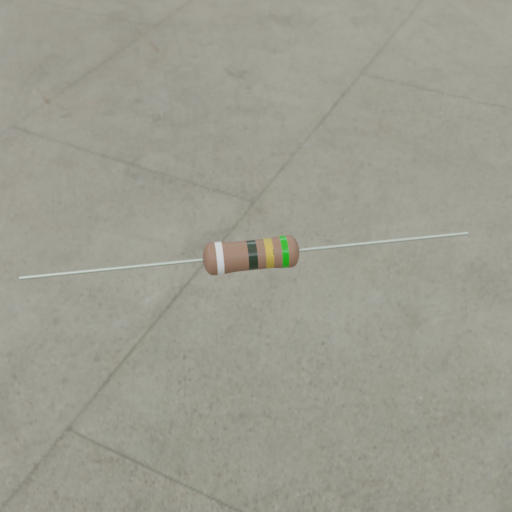
Resistor colour bands (in order): white, black, gold, green